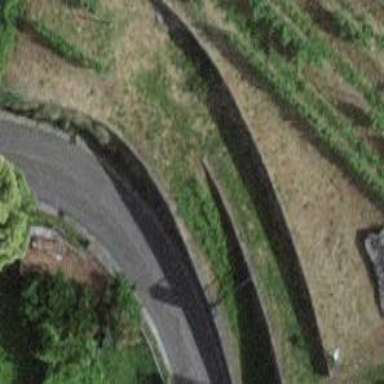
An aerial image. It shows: Retaining wall.